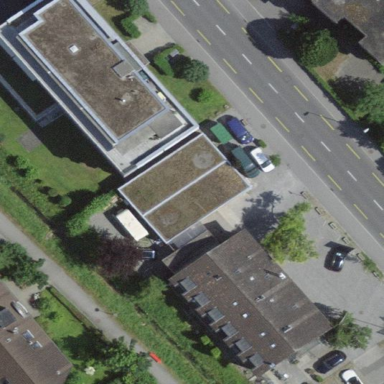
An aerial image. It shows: Building.